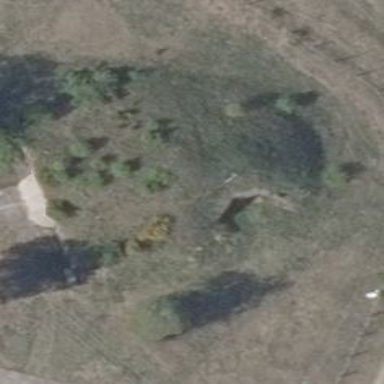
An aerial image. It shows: Hardened aircraft shelter bunker.